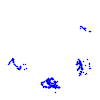
Particle: pion